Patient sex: M
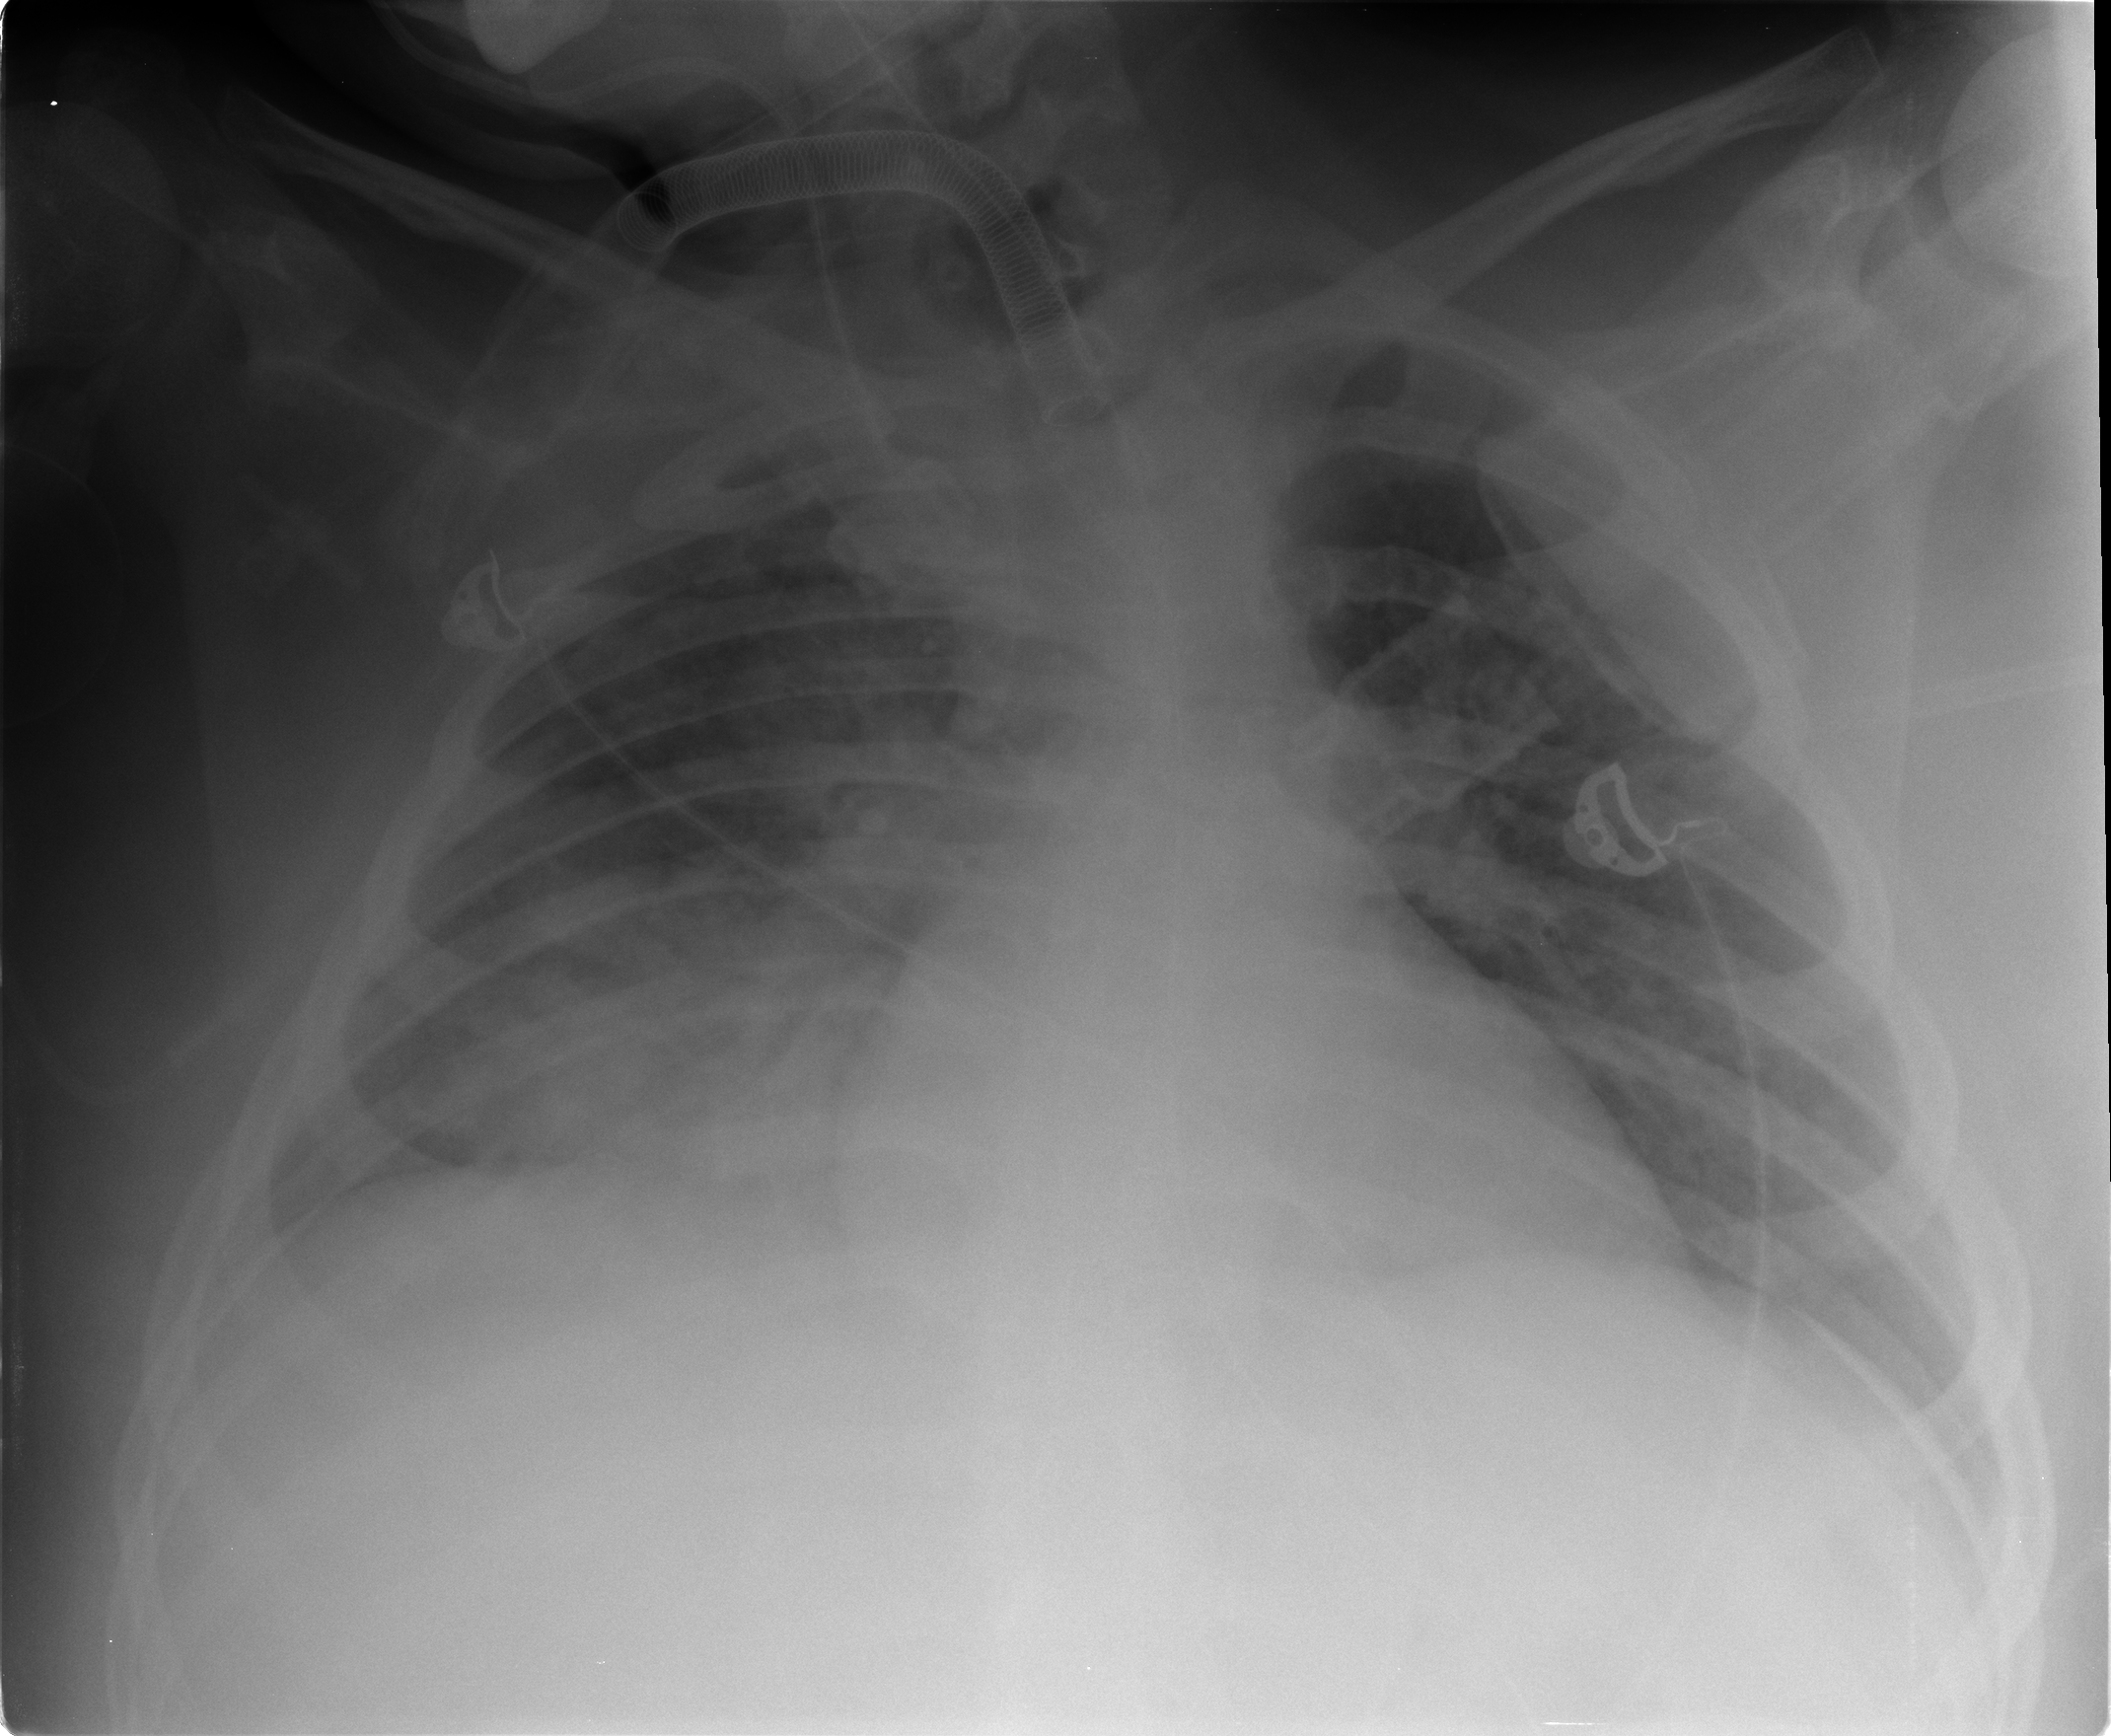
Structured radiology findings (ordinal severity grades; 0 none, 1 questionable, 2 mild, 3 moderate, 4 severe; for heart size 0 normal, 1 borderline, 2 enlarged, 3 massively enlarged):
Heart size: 1
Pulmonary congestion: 2
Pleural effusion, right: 2
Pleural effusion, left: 1
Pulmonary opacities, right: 3
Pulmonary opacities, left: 2
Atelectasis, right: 2
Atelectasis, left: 2